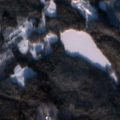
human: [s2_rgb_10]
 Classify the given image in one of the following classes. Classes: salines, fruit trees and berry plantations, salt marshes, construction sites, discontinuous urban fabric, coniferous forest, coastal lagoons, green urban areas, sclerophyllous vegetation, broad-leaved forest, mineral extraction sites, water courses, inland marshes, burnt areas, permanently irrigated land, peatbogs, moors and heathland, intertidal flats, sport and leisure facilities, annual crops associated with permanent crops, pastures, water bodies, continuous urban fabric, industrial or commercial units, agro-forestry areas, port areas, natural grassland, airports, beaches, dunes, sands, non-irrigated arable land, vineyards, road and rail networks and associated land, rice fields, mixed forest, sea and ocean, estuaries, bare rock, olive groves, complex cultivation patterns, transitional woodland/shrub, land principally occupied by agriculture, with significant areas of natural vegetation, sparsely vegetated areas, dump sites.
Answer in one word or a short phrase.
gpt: coniferous forest, mixed forest